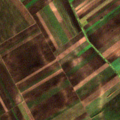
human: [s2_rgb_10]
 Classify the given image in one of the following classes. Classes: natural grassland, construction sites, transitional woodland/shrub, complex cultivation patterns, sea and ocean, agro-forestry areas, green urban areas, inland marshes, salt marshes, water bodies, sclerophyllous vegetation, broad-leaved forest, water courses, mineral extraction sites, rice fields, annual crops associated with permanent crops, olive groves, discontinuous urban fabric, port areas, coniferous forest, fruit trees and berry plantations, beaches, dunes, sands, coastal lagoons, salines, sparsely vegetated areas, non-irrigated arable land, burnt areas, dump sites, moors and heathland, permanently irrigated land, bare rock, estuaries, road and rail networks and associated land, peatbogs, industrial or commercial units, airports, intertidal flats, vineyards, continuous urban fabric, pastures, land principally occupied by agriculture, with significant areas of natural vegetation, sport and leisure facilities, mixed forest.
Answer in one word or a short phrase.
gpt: non-irrigated arable land